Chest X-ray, PA view. Patient: 57 years old, sex M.
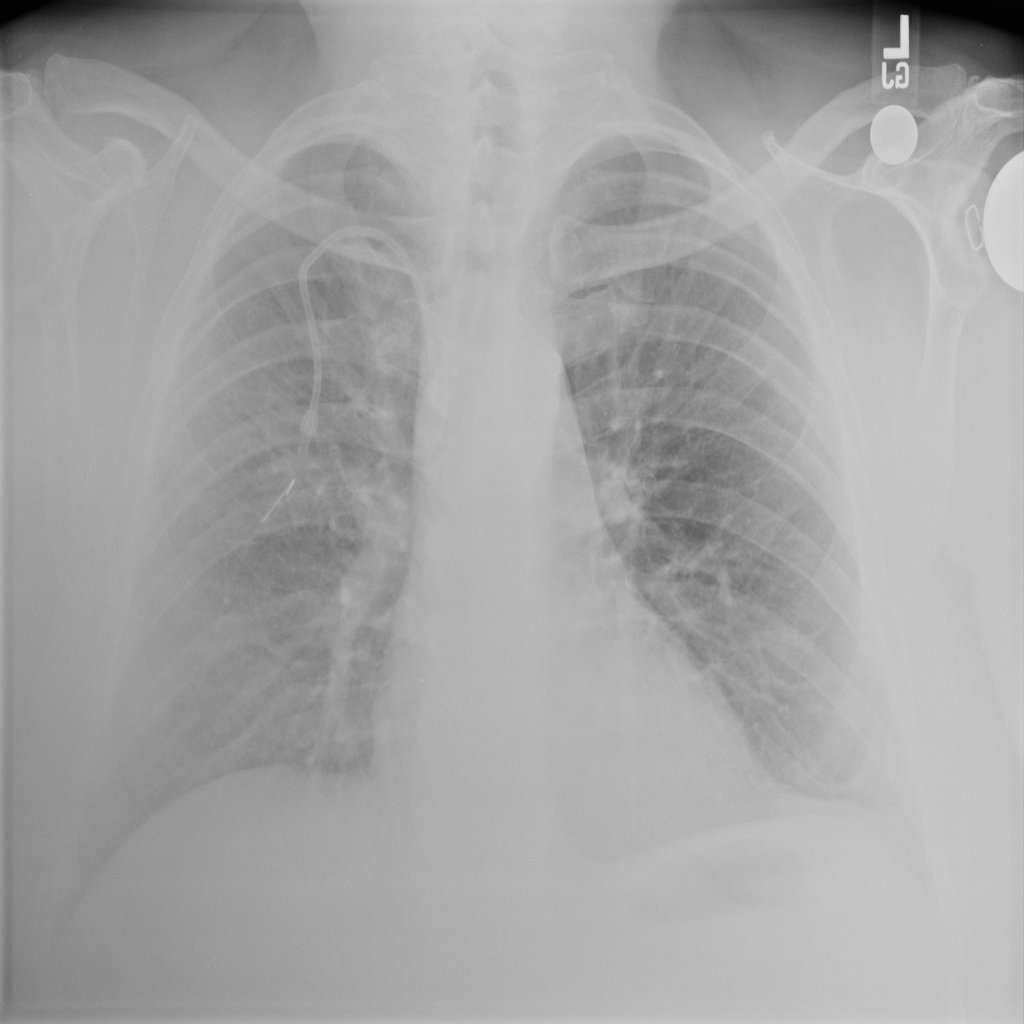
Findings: No Finding